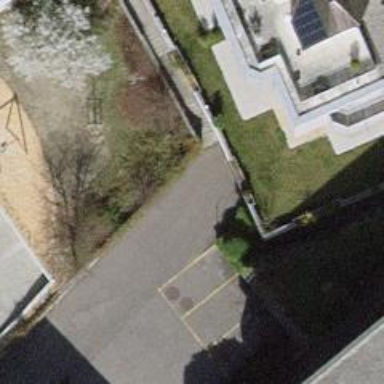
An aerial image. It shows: Retaining wall.